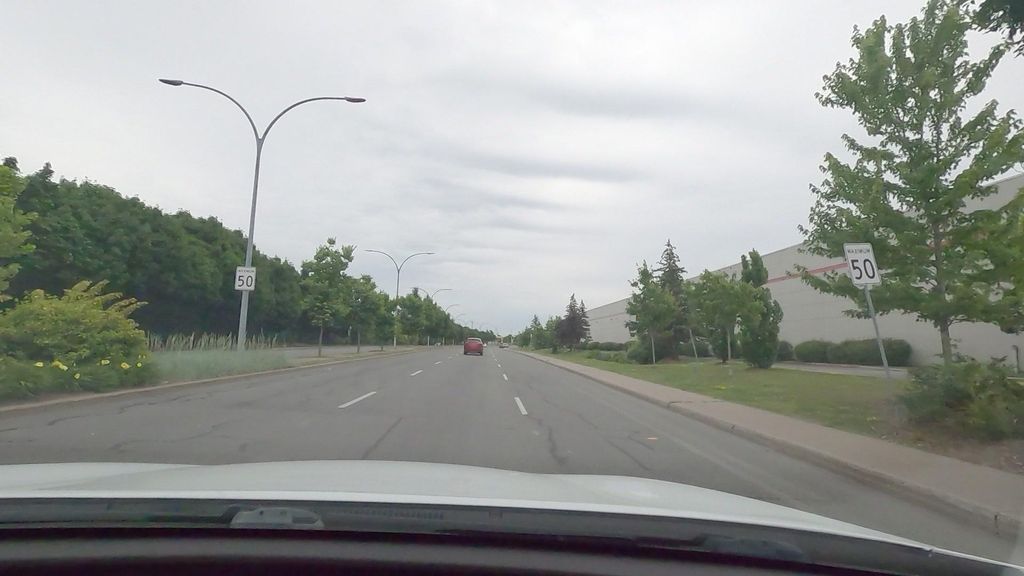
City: montreal